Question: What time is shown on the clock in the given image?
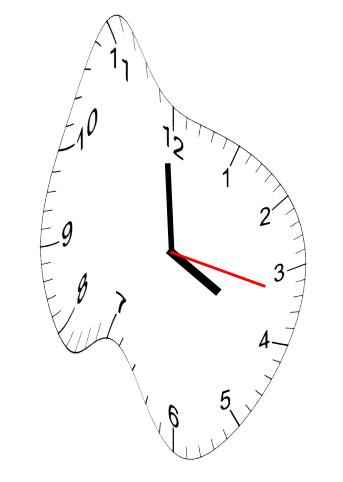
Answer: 03:59:17